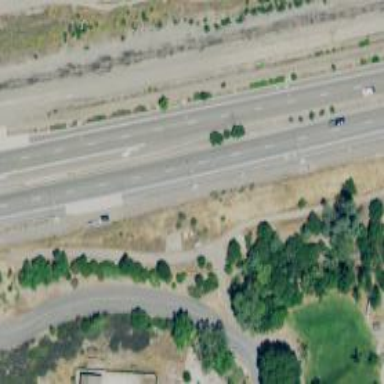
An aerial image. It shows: Cycleway.